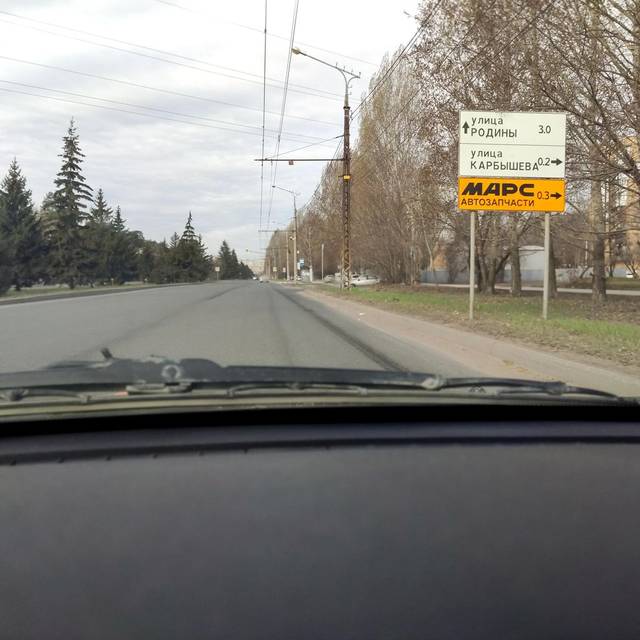
Region: Russia
Coordinates: 53.509, 49.454